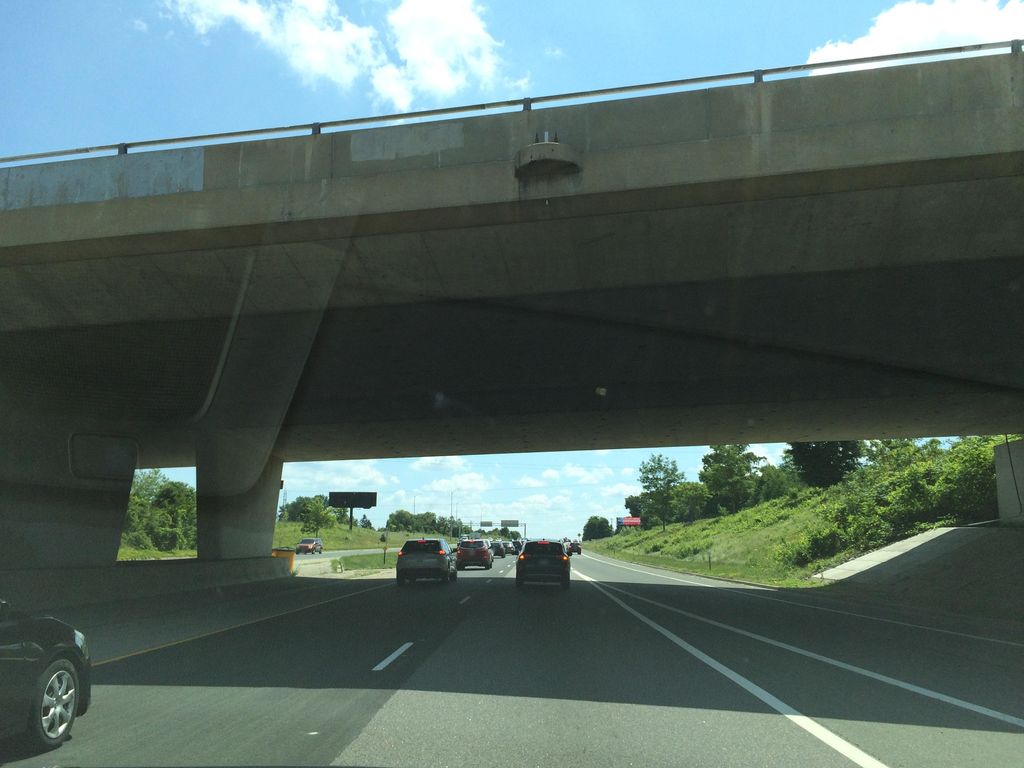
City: hamilton